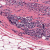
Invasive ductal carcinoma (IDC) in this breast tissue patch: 0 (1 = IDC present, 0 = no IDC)